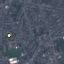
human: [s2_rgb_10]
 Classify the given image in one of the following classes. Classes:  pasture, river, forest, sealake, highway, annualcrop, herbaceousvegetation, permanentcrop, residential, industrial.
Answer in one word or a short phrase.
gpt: Residential